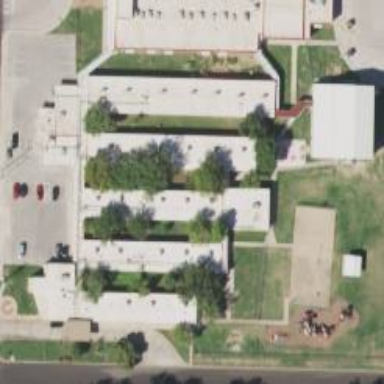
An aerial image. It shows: School.